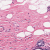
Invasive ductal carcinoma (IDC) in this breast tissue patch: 0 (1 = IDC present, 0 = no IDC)